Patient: sex M, age 63
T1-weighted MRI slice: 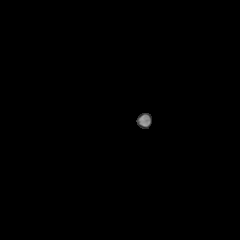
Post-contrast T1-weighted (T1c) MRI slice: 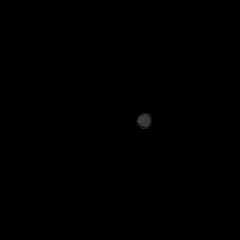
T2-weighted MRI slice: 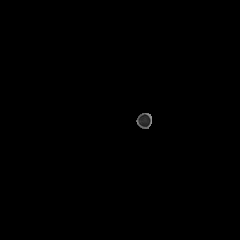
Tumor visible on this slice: no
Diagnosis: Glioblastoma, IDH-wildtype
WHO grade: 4